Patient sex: F
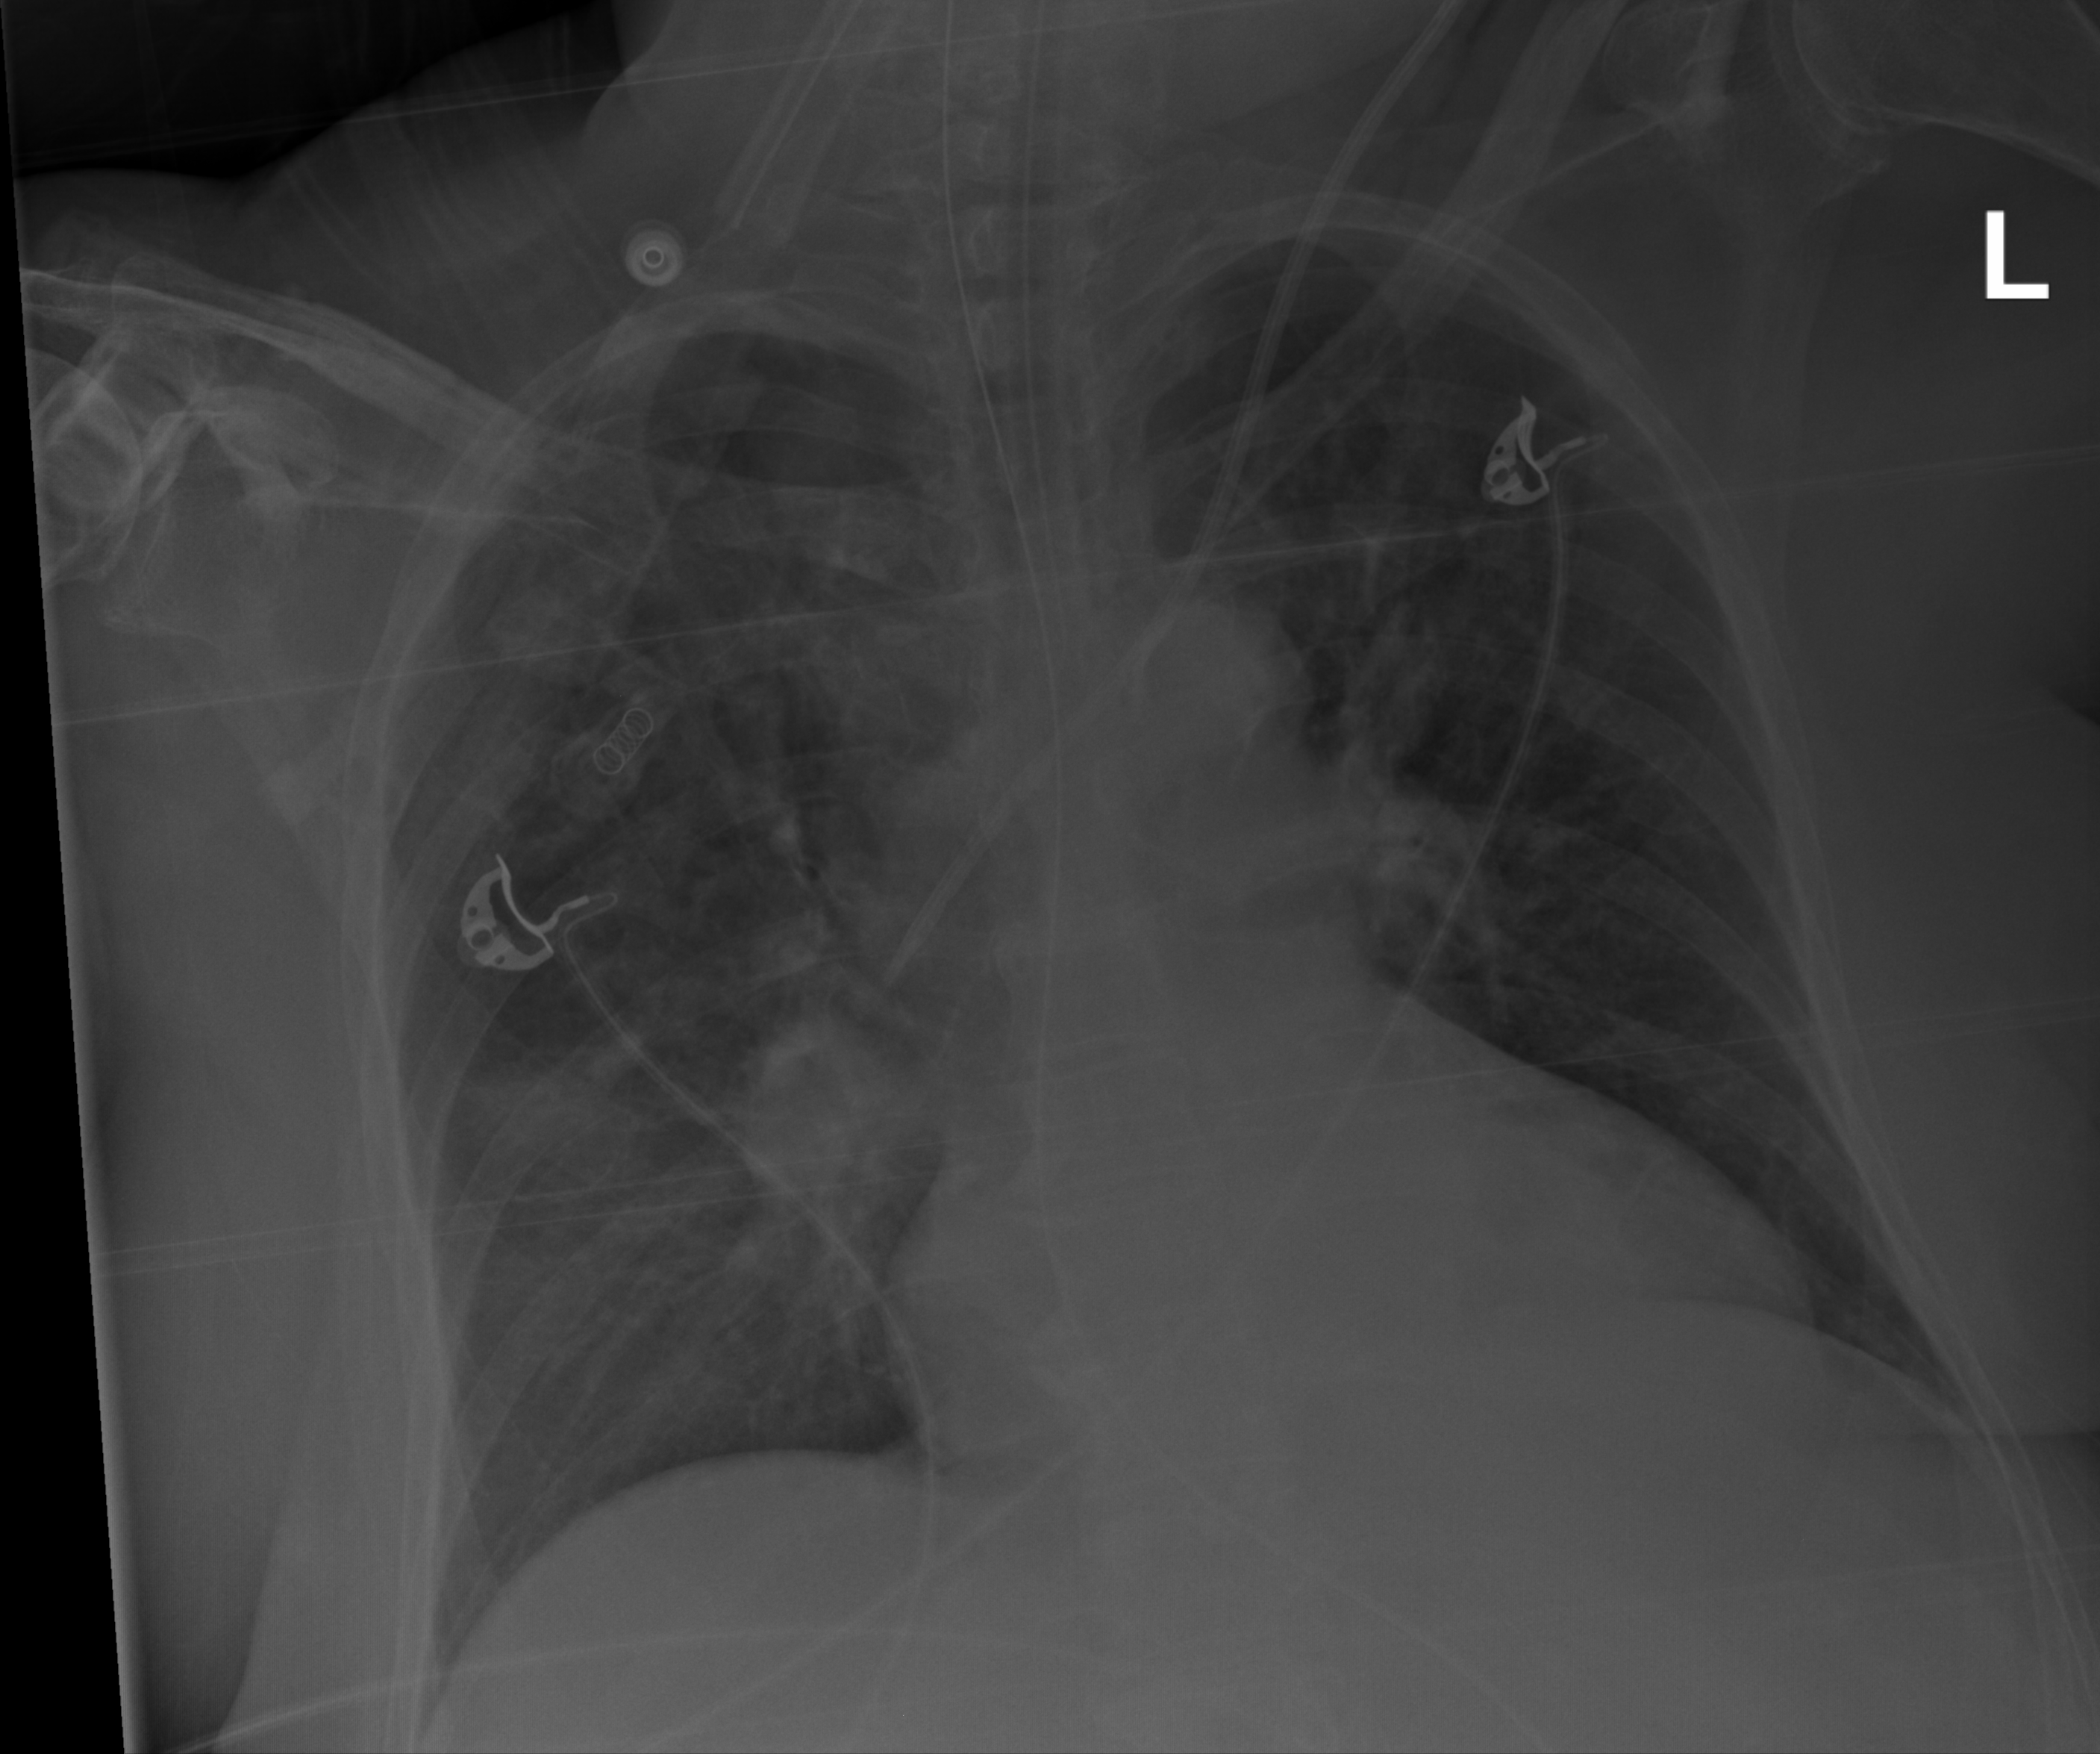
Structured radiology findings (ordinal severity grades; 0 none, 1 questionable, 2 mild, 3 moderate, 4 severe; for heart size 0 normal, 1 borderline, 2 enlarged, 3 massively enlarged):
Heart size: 0
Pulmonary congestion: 1
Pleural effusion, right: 0
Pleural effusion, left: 0
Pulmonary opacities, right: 2
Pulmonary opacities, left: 0
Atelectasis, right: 2
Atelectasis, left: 0